Question: Is it possible to change the MKAnnotation pin to a png of my own design?

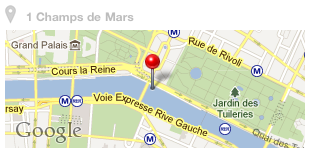
Answer: override this and be a delegate of MKMapViewDelegate to implement override the method.
'''
- (MKAnnotationView *)mapView:(MKMapView *)map viewForAnnotation:(id <MKAnnotation>)annotation;
'''
Create an annotation,
'''
MKAnnotationView *annotationView = (MKAnnotationView *)[mapView dequeueReusableAnnotationViewWithIdentifier:AnnotationViewID];// get a dequeued view for the annotation like a tableview
if (annotationView == nil)
{
annotationView = [[[MKAnnotationView alloc] initWithAnnotation:annotation reuseIdentifier:AnnotationViewID] autorelease];
}
annotationView.annotation = annotation;
annotationView.canShowCallout = YES; // show the grey popup with location etc
UIButton* rightButton = [UIButton buttonWithType:UIButtonTypeDetailDisclosure];
///[rightButton addTarget:self action:@selector(showDetails:) forControlEvents:UIControlEventTouchUpInside];
annotationView.rightCalloutAccessoryView = rightButton;
annoationView.image = [UIImage imageNamed:@"random.png"];
'''
Custom image done